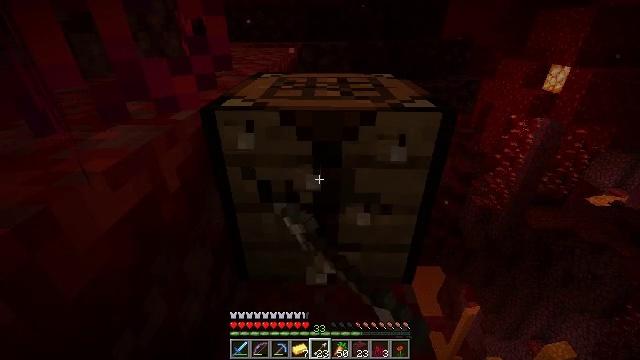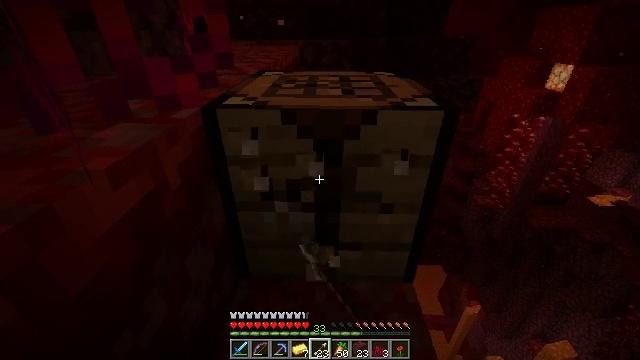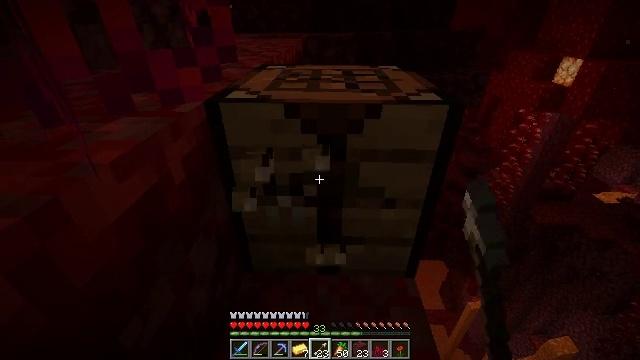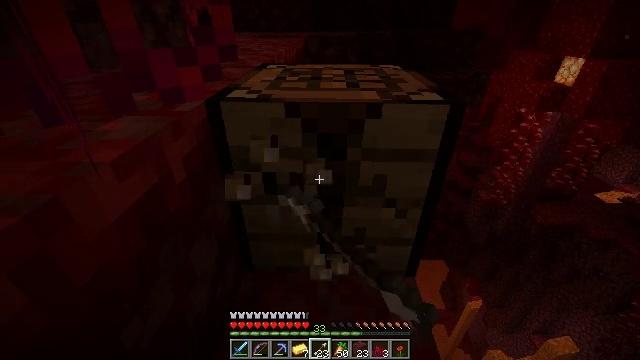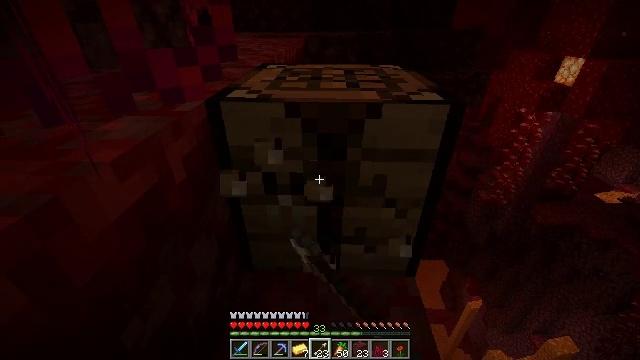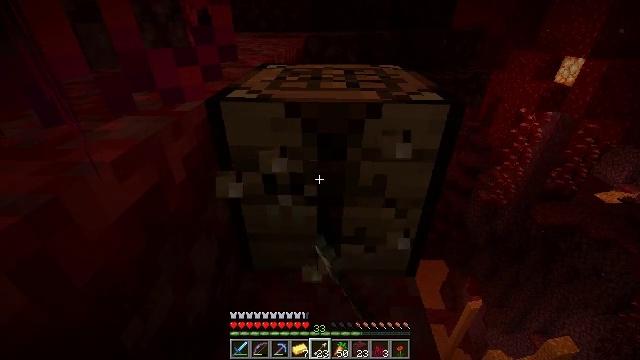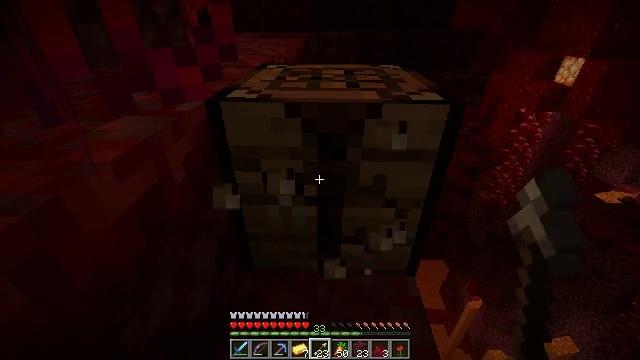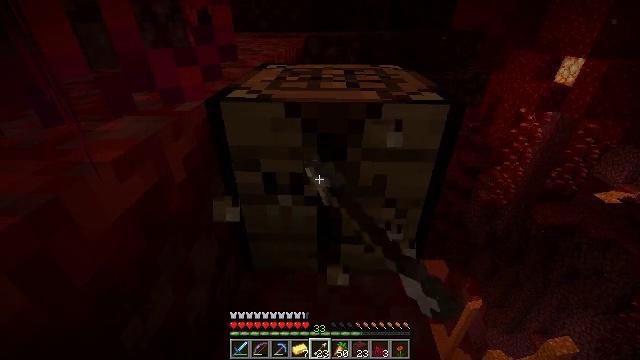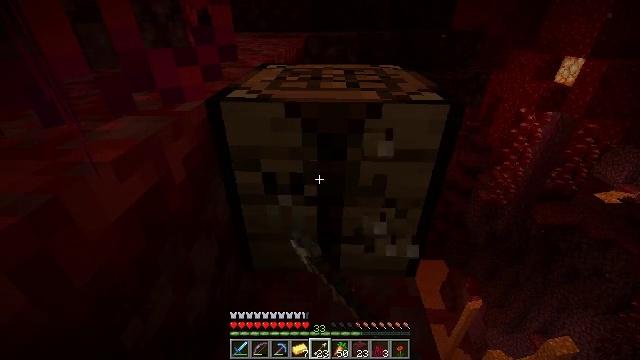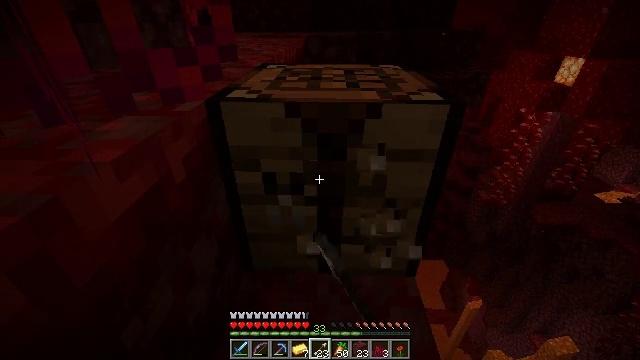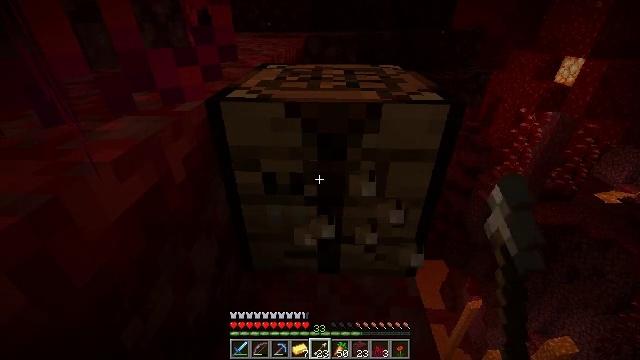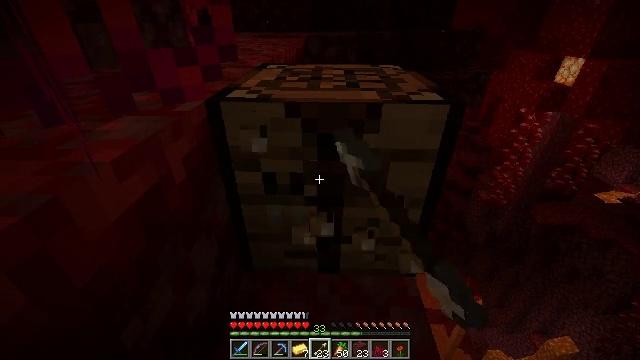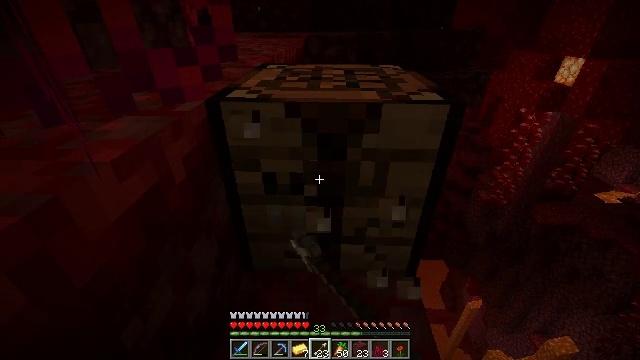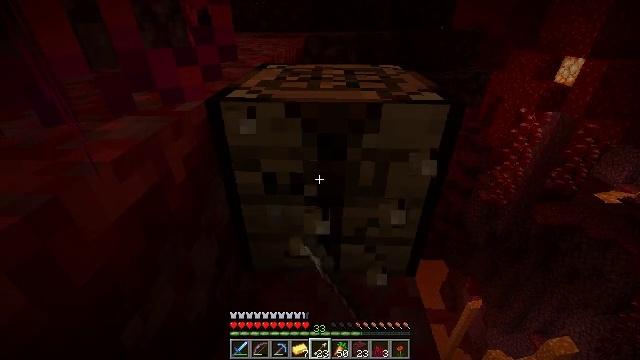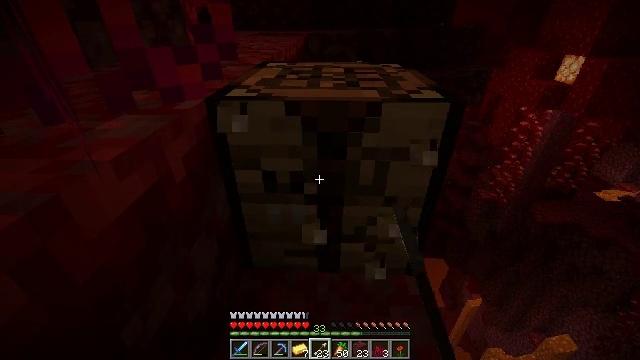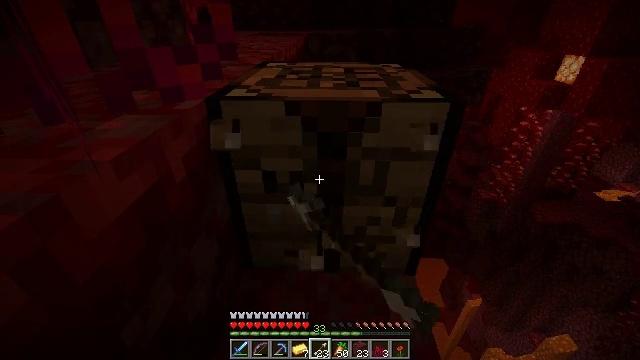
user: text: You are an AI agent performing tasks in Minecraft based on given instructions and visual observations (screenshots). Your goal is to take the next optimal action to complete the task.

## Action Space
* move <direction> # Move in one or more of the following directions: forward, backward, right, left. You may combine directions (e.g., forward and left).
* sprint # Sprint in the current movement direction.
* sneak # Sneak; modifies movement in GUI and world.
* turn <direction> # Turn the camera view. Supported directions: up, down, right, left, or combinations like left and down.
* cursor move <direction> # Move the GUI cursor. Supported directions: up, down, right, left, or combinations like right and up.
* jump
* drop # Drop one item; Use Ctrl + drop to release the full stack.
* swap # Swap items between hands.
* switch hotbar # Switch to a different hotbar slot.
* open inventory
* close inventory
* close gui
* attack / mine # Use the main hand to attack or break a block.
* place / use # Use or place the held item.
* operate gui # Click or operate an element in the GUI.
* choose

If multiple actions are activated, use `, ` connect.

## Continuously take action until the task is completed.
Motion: motion action
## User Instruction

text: Recycle the crafting table.
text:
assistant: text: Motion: sneak, attack / mine
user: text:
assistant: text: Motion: sneak, turn down, attack / mine
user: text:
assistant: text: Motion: sneak, attack / mine
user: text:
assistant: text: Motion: sneak, attack / mine
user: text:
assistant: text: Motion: sneak, attack / mine
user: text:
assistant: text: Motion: sneak, attack / mine
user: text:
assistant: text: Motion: sneak, attack / mine
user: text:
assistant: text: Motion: sneak, attack / mine
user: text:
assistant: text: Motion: sneak, attack / mine
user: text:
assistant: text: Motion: sneak, attack / mine
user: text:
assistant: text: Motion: sneak, attack / mine
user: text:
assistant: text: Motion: sneak, attack / mine
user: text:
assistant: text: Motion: sneak, attack / mine
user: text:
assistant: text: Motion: sneak, attack / mine
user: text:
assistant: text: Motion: sneak, attack / mine
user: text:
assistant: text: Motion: sneak, attack / mine
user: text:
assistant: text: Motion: sneak, attack / mine
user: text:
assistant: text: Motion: sneak, attack / mine
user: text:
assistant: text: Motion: sneak, attack / mine
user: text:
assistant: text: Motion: sneak, attack / mine
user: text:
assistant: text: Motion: sneak, attack / mine
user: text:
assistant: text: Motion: sneak, attack / mine
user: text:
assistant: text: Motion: sneak, attack / mine
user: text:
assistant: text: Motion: sneak, attack / mine
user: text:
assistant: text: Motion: sneak, attack / mine
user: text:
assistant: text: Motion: sneak, attack / mine
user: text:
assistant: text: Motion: sneak, attack / mine
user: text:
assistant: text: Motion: sneak, attack / mine
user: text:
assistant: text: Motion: sneak, turn left and down, attack / mine
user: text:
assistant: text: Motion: sneak, turn left, attack / mine